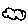
Label: cloud